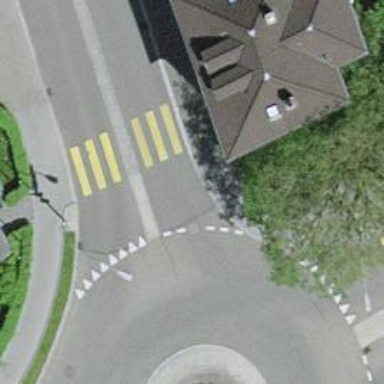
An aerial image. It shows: Marked road crossing with island and clear markings.